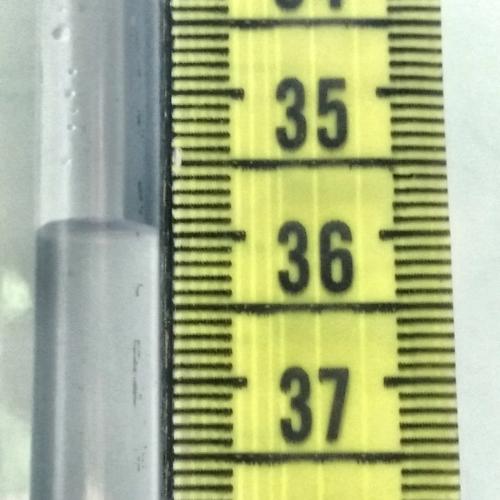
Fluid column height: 35.9 cm